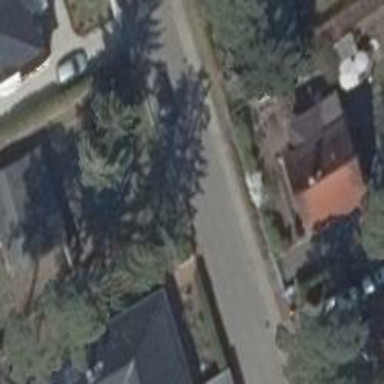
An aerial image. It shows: Smoothly paved residential road.